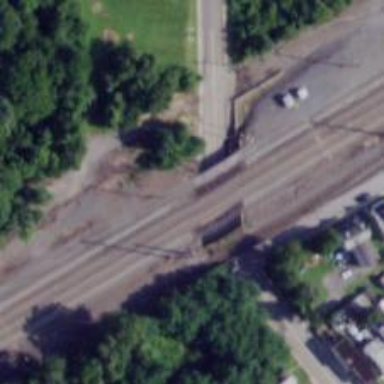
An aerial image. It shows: Bridge over electrified railway with contact lines.